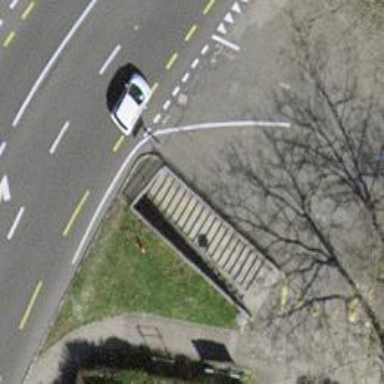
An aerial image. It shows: Footway tunnel.